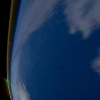
Label: water